Question: So this morning I got an automatic update to IE 11, after checking my eyes it appears that some of my background images are blurry.
I had to check that it was not my image causing the problem, so after firing up Chrome, they were nice and crisp again...
I am completely baffled.
I've now uninstalled the IE11 update and they are once again nice and crisp in IE10... Has anyone else encountered this?
I've included a screen shot showing the images in the different browsers.

Here is a link to a 'jsfiddle', I don't have IE11 any longer to test but its the same markup and CSS that I am using: <URL>
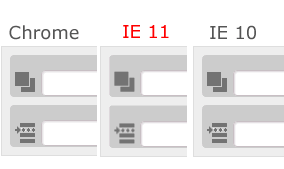
Answer: Well i can see what is causing this problem. It's the 'border-radius' of your '._ui'.
Now i can't tell you this happens. However if you want to fix this you can or don't use 'border-radius' or, which is a better solution i my opinion, use the '' tag to generate the background.
## Use image element
'''
<img src="http://i.imgur.com/DauuVHW.png" />
'''
Now to cut-off your image you can just use 'position: relative;', 'position: absolute;' and a 'overflow: hidden;':
'''
.block1 > div
{
position: relative;
overflow: hidden;
}
'''
This will add the properties on '._ui _bre' and '._ui _com'.
Where the basic image properties are:
'''
img
{
position: absolute;
left: 2px;
}
'''
Now you can just use the top and bottom offset for the the image positioning. Where as you used 'background-position' before:
'''
._bre._ui img
{
top: -68px;
}
._com._ui img
{
top: -24px;
}
'''
This way your image is not a part of the element which has 'border-radius' anymore, which caused this problem. They have a more clear seperation now; 2 different elements.
## jsFiddle